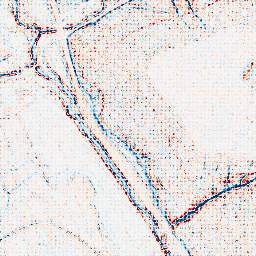
Category: edge_preserving
Decomposition family: bilateral
Decomposition parameters: d: 5
sigma_color: 150
sigma_space: 100
Upsampling method: sinc_blackman
Upsampling parameters: scale: 8
kernel_size: 8
Upsampling scale: 8